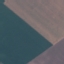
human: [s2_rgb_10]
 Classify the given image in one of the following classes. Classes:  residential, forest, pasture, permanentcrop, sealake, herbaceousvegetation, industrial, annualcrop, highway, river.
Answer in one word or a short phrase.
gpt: AnnualCrop